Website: walmart
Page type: payment
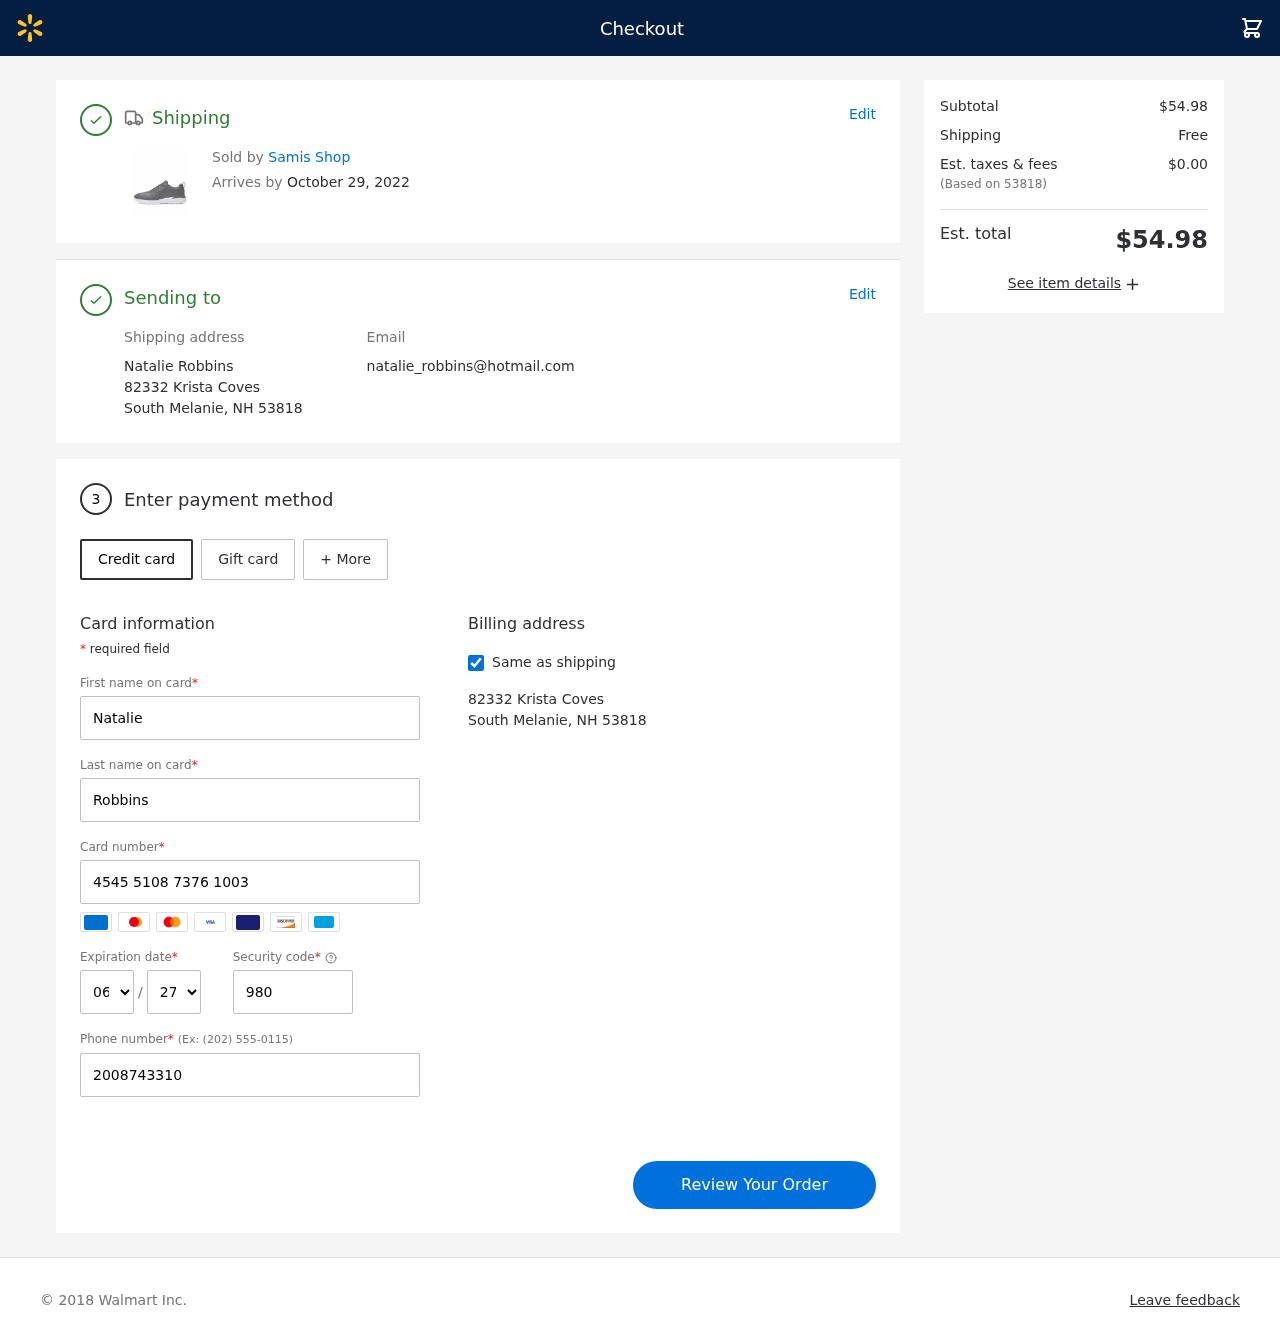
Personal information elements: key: PII_CARD_CVV
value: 980
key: PII_CARD_EXPIRY_MONTH
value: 06
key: PII_CARD_EXPIRY_YEAR
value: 27
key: PII_CARD_NUMBER
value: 4545 5108 7376 1003
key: PII_CITY_STATE_ZIP
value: South Melanie, NH 53818
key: PII_EMAIL
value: natalie_robbins@hotmail.com
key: PII_FIRSTNAME
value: Natalie
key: PII_FULLNAME
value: Natalie Robbins
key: PII_LASTNAME
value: Robbins
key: PII_PHONE
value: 2008743310
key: PII_POSTCODE
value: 53818
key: PII_STREET
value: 82332 Krista Coves
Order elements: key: ORDER_DELIVERY_DATE
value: October 29, 2022
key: ORDER_SUBTOTAL
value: $54.98
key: ORDER_SHIPPING_COST
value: Free
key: ORDER_TAX
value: $0.00
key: ORDER_TOTAL
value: $54.98